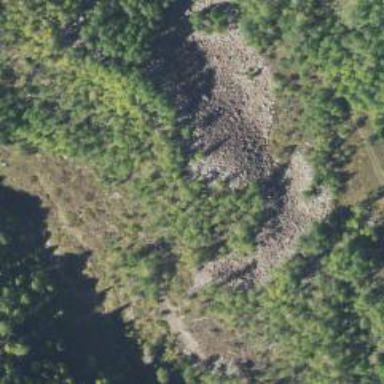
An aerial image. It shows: Natural scree.